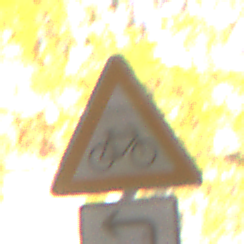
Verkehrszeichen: RadverkehrLinks
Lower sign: RichtungsangabeDurchPfeile2
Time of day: MorningAfternoon
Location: Outdoor (Suburban)
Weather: PartlyCloudy
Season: NotSpecified
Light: Natural